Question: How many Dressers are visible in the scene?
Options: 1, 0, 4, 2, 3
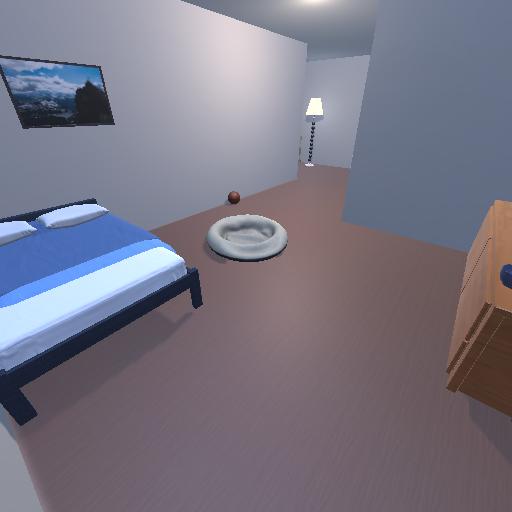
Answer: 1